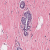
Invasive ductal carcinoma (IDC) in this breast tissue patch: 0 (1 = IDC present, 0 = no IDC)